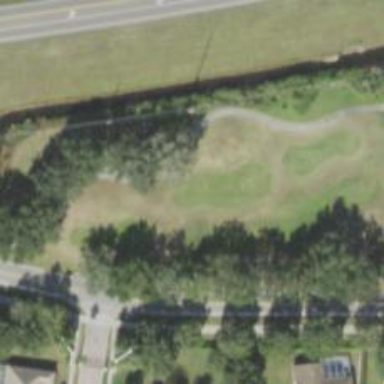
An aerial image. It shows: Golf tee on grassy land.